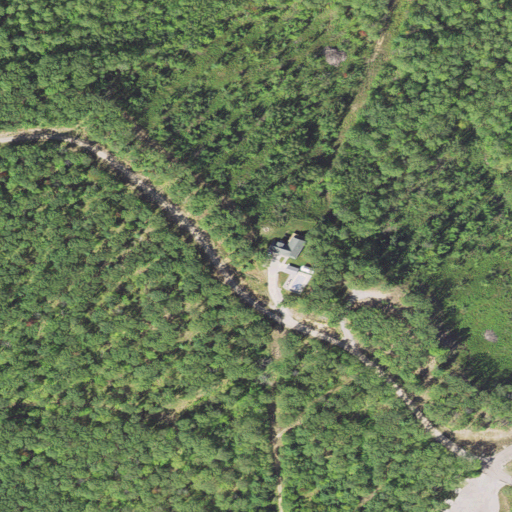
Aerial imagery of mountain in Michigan named Comstock Hills containing deciduous forest, open development, pasture, shrub, mixed forest, medium intensity development, and grassland